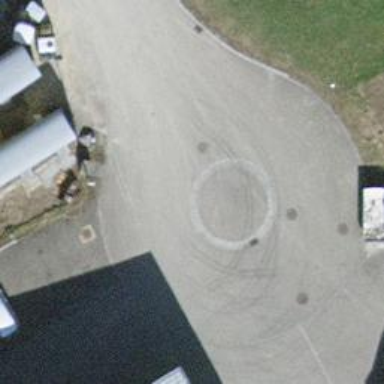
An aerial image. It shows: Mini roundabout on the road.